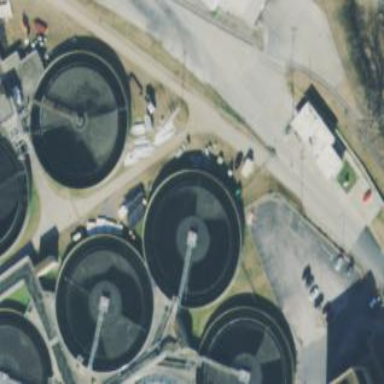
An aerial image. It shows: Image of wastewater.